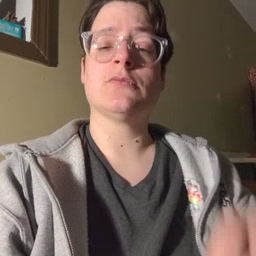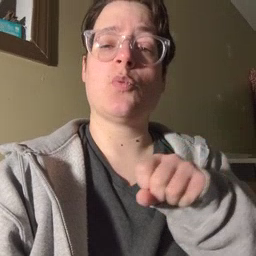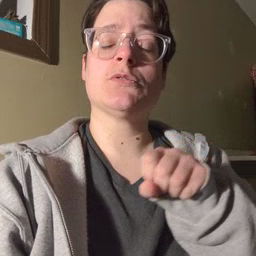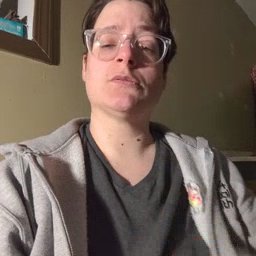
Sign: shoe